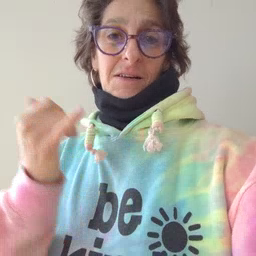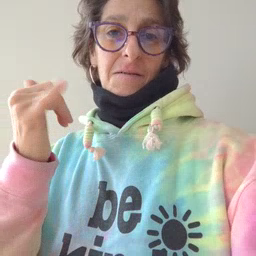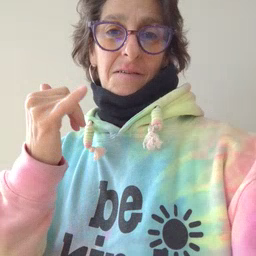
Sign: yellow